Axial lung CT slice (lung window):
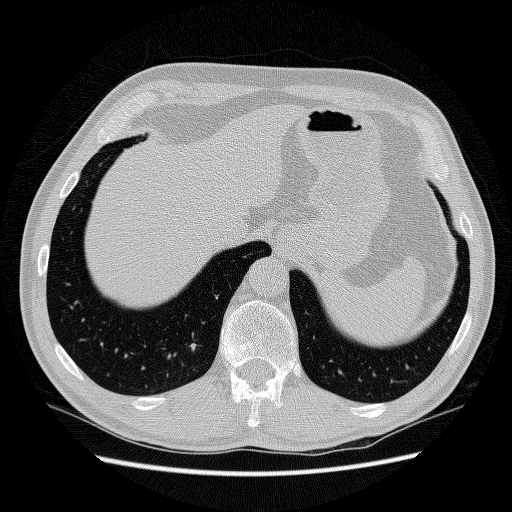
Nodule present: no